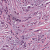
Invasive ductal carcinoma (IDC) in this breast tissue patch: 1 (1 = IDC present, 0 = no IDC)